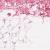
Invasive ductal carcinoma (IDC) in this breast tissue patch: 0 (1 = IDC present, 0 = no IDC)